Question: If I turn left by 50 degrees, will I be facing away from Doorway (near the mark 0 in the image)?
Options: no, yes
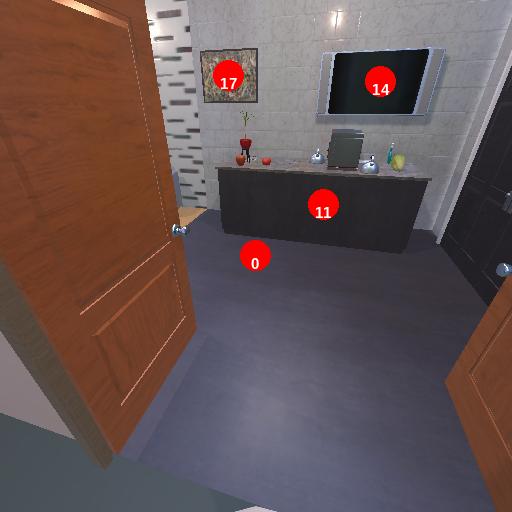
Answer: no